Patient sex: F
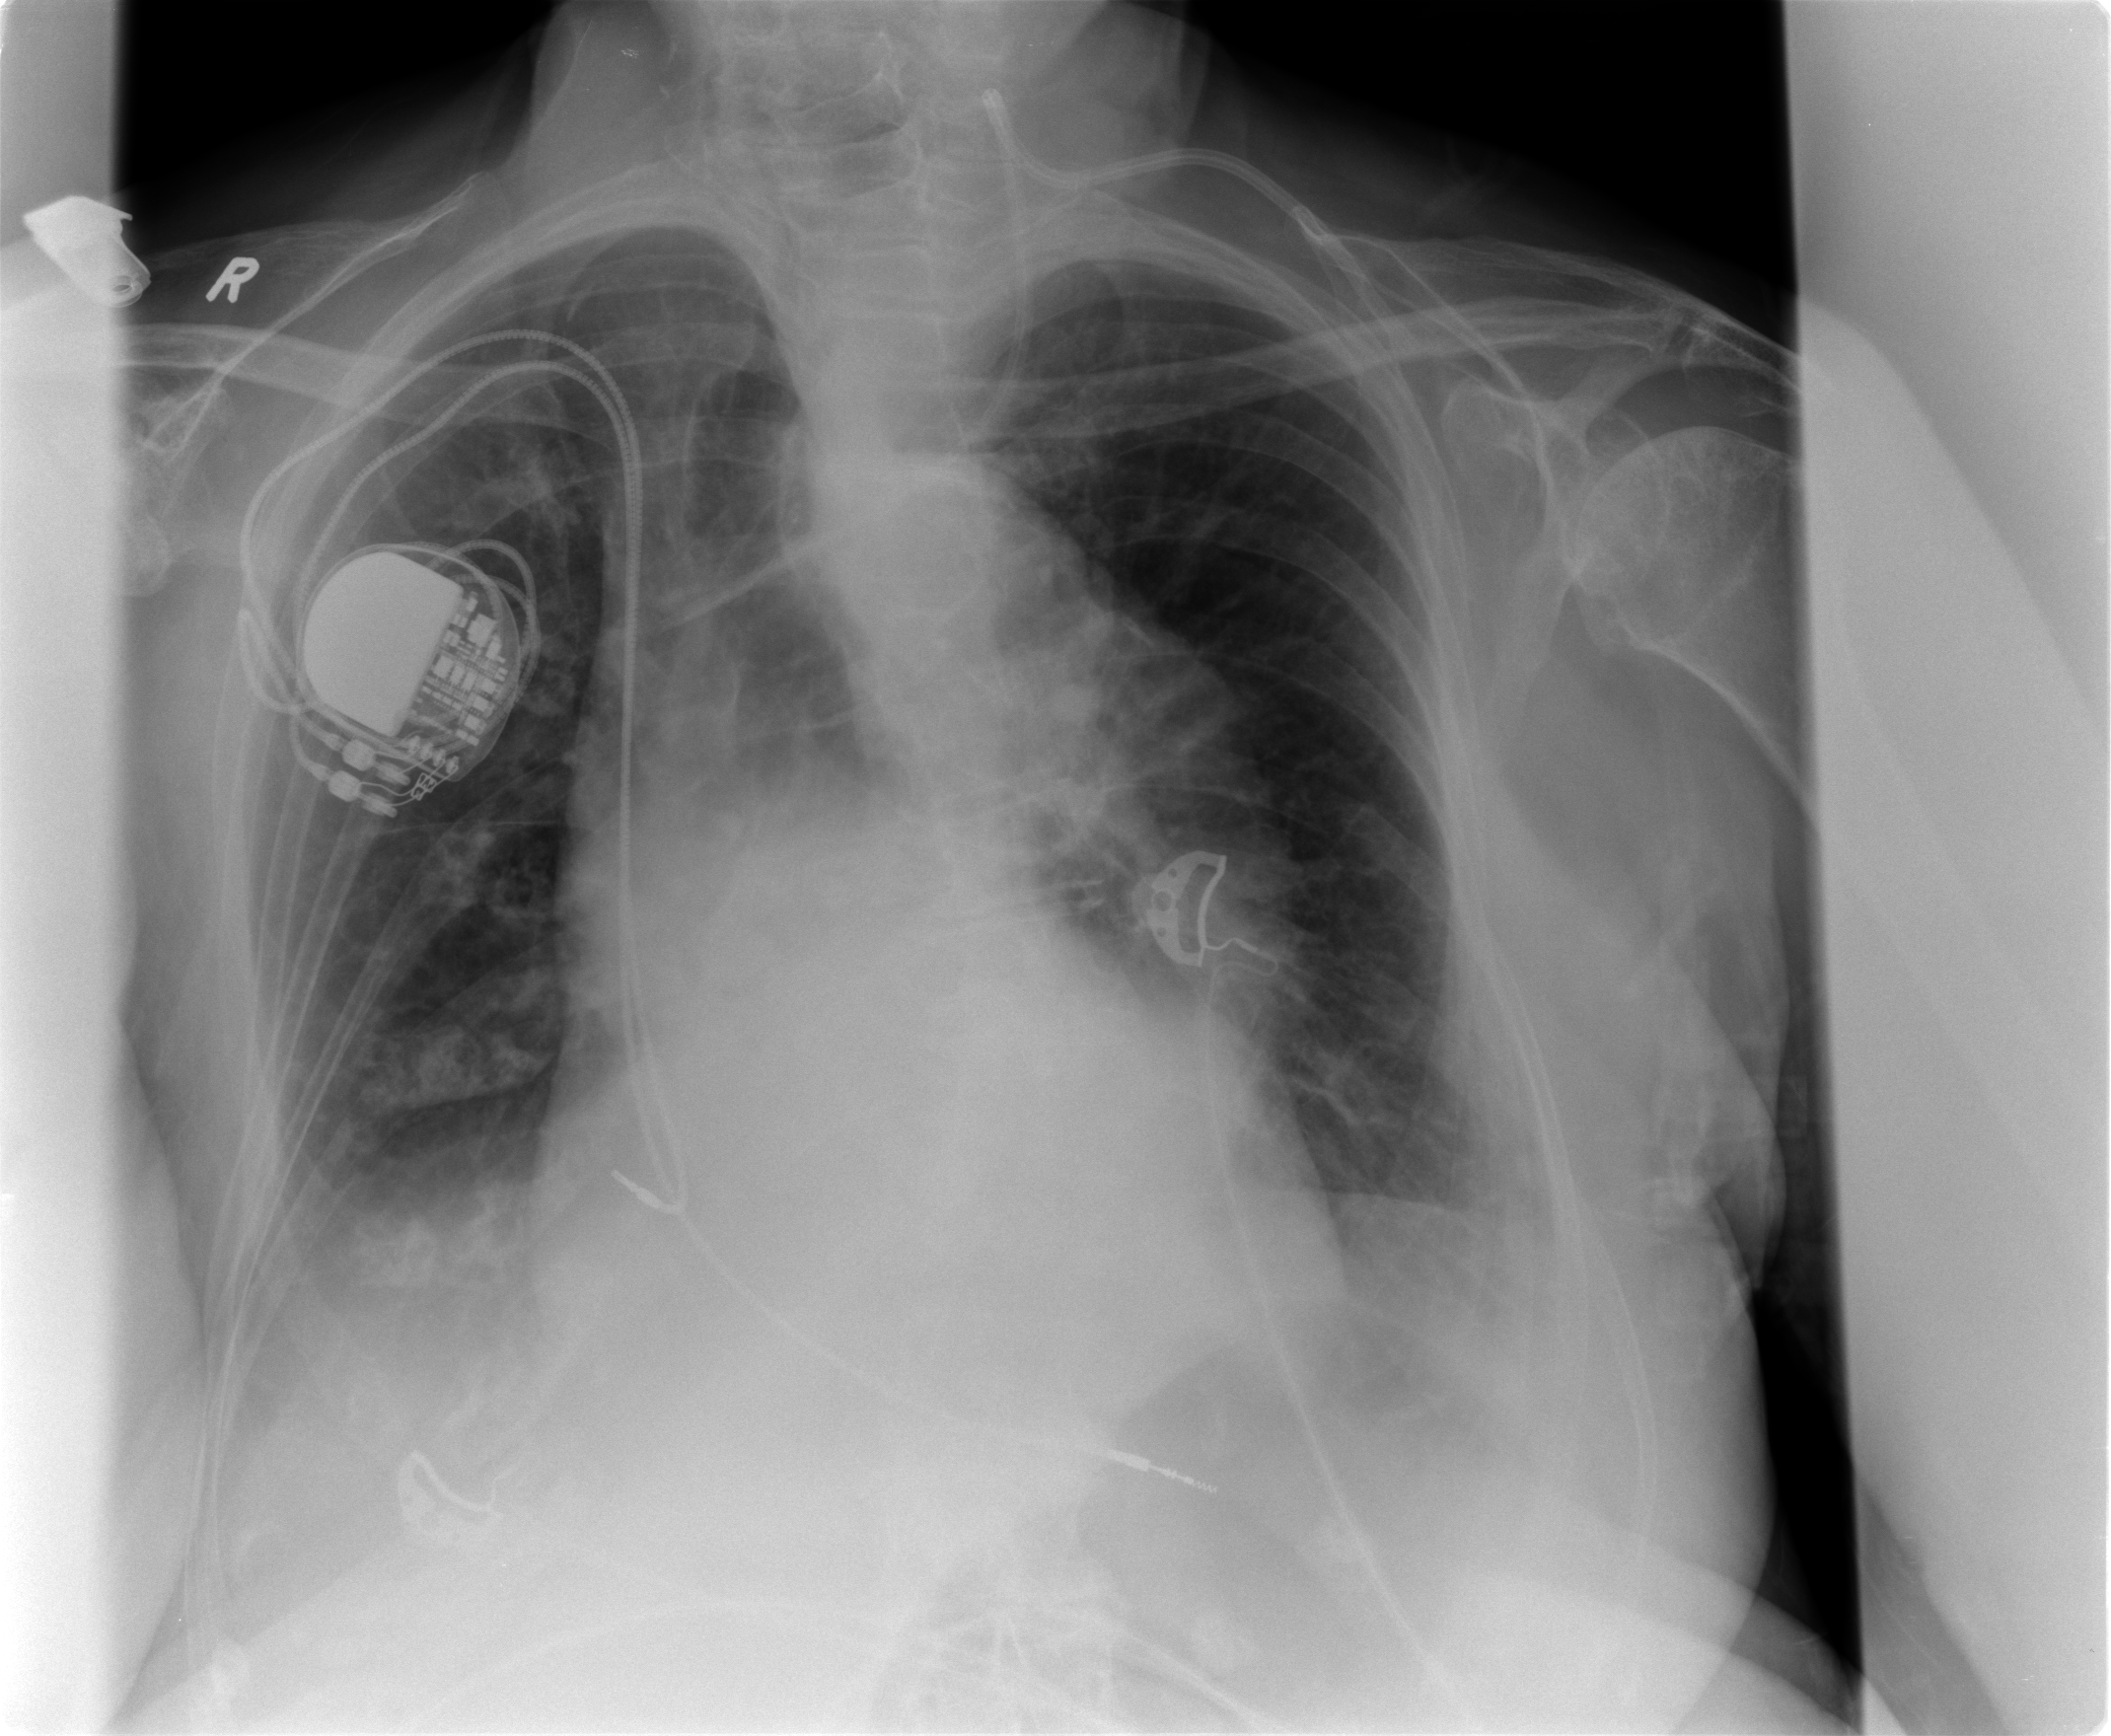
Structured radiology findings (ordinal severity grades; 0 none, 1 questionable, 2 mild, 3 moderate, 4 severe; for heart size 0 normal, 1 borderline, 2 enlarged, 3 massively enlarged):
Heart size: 2
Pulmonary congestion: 2
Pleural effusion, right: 2
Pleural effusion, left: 2
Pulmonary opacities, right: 0
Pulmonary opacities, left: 2
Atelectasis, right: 2
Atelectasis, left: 2